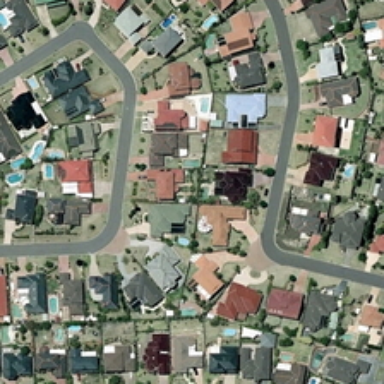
The residential buildings on both sides of the road are neatly arranged .